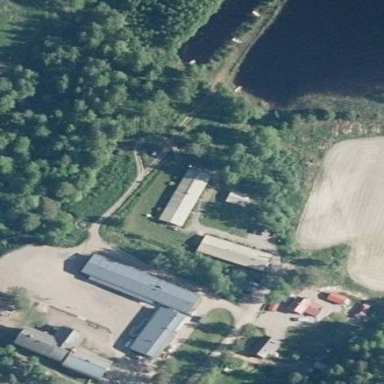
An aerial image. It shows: Farmyard area.